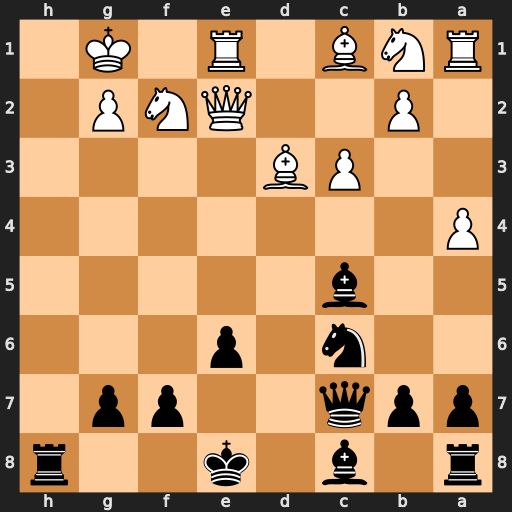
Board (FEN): r1b1k2r/ppq2pp1/2n1p3/2b5/P7/2PB4/1P2QNP1/RNB1R1K1
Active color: b
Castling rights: kq
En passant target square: -
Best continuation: Qh2+ Kf1 Qh1+ Nxh1 Rxh1#